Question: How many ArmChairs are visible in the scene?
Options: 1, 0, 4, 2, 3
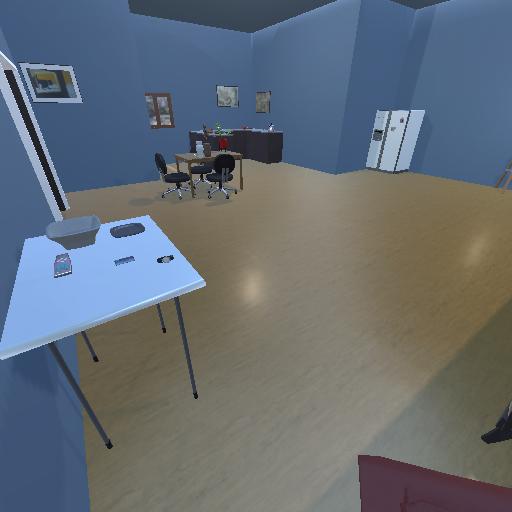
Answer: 1